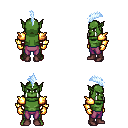
a pixel art fantasy rpg character, male body template, orc, green skin, gold arm armor, magenta pants, white cyan mohawk hairstyle, gold gloves, maroon shoes, four views (front, back, left, right), 2x2 character sprite sheet, small pixel art, hard edges, no anti-aliasing